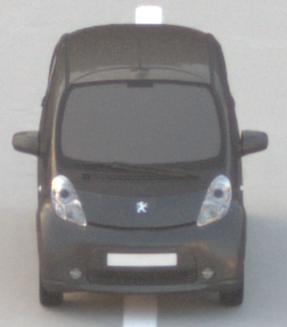
Make: Peugeot
Model: iOn
Detailed model: iOn
Model produced from: 2010/12
Model produced until: 2013/02
Doors: 5
Color: gray
Road condition: dry road
Daytime: sunrise or sunset
Contrast: low contrast